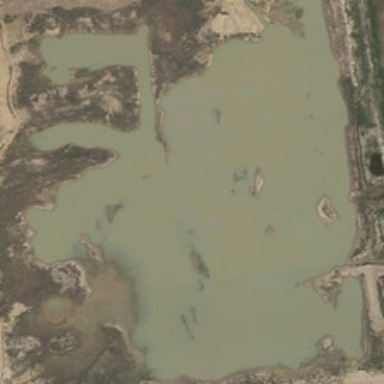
Barelands are around an irregular pond .